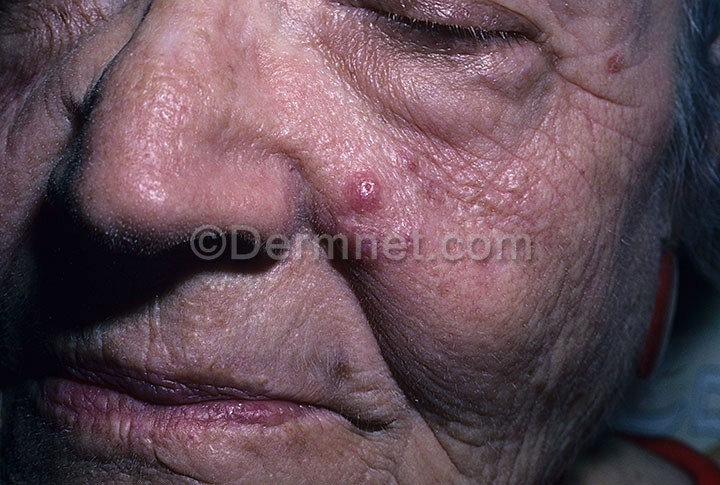
Disease: Vascular Tumors